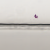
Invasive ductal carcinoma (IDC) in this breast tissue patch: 0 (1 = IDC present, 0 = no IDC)